Question: A friend of mine need to clone a git repo, but on his machine is xcode not installed and when he tries to use git his Macbook says
> The command git requires the command line developer tools, do you want to install them?
The picture is in German.

So is it possible to use git on OS X without Xcode?
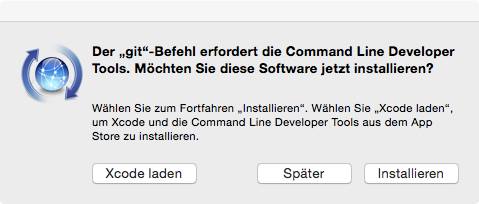
Answer: How about using SourceTree.app?
<URL>
SourceTree.app has also git binary.
'''
$ SourceTree.app/Contents/Resources/git_local/bin/git --version
git version 2.2.1
'''
> he has github for mac installed and git, but it shows this message anyway :(
I guess he didn't set PATH env, so that git was /usr/bin/git. He should use /Applications/GitHub.app/Contents/Resources/git/bin/git instead of git, or set PATH env.